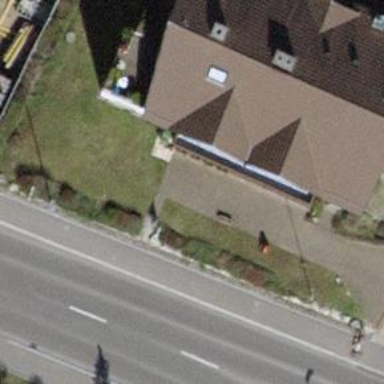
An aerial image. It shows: Semidetached house.